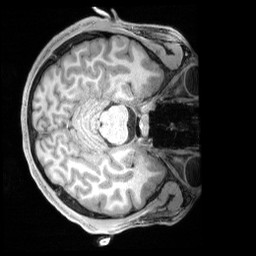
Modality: T1w
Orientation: axial
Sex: male
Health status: ill
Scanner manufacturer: siemens
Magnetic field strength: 3 T
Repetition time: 2.4 s
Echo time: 0.00201 s